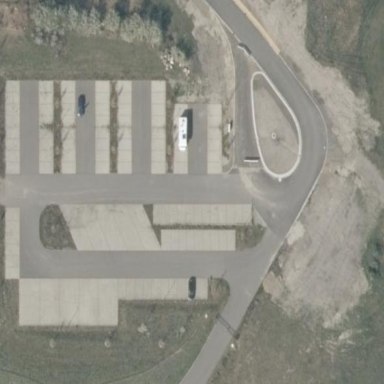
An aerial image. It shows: Parking area with paving stones surface.